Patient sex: M
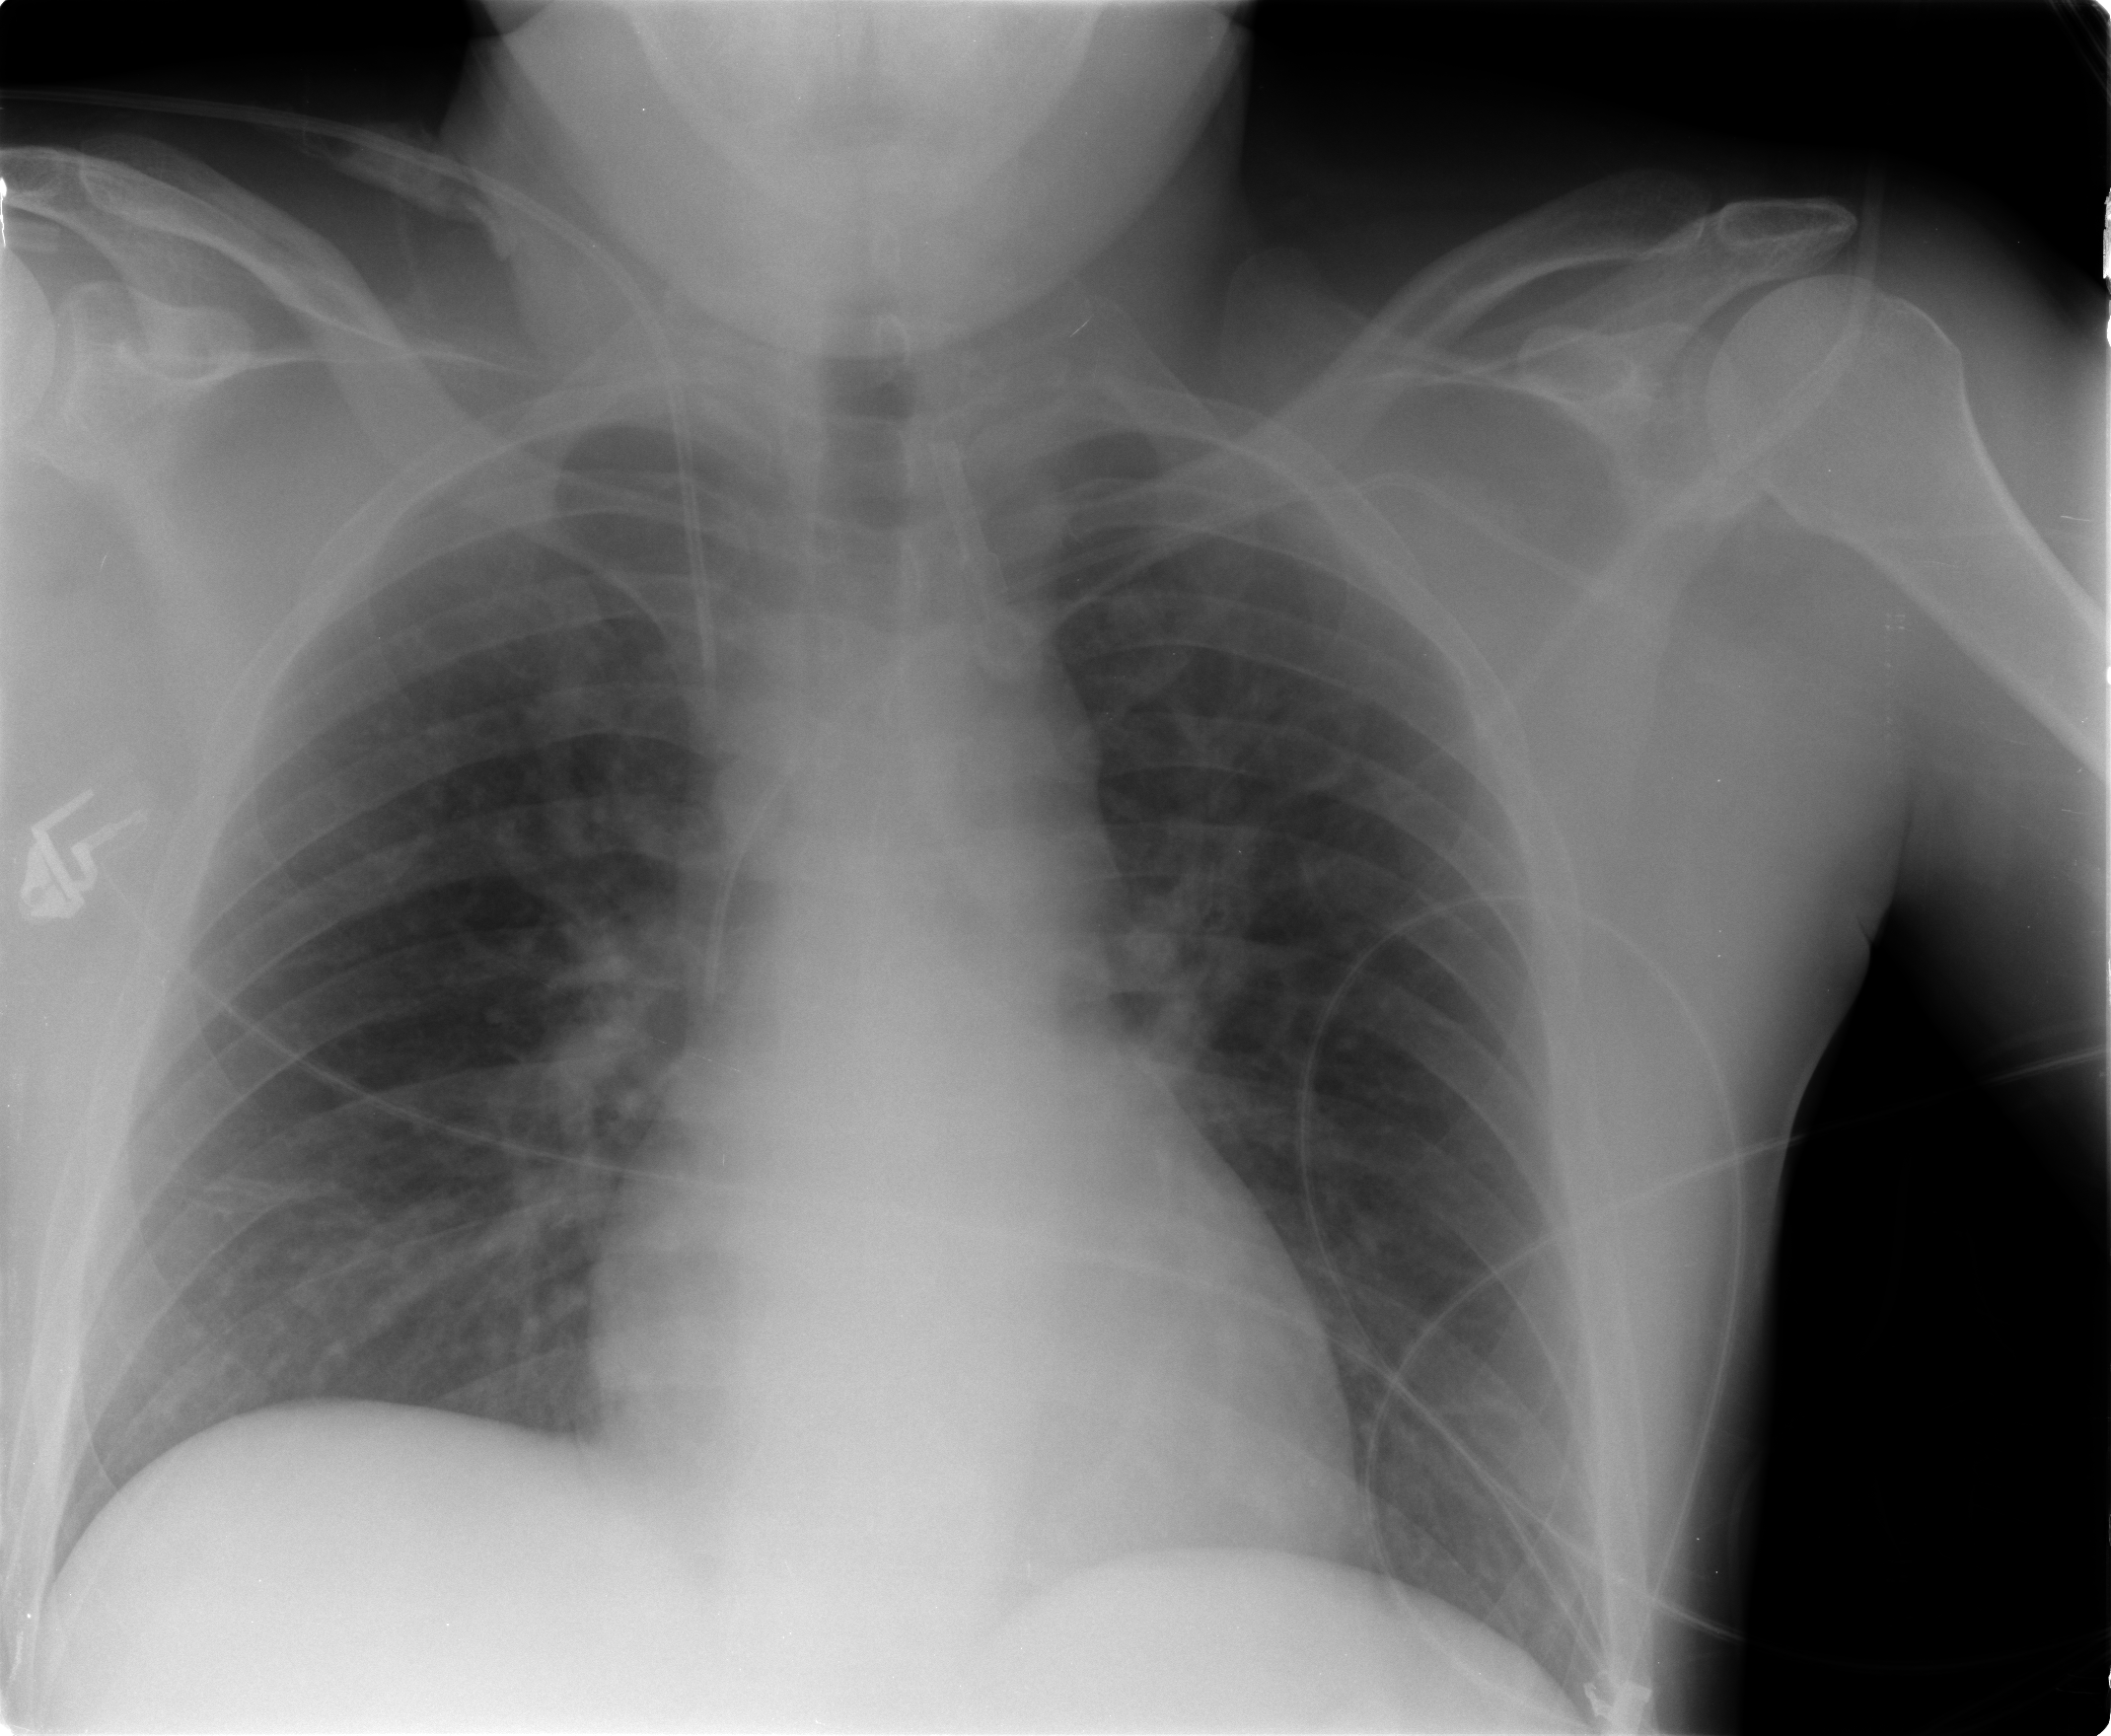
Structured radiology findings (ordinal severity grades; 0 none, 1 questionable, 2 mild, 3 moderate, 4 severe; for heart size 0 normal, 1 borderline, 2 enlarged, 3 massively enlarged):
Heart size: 0
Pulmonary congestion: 1
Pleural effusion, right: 0
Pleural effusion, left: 0
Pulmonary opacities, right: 1
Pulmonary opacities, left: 1
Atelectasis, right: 0
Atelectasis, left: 0